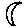
Label: moon